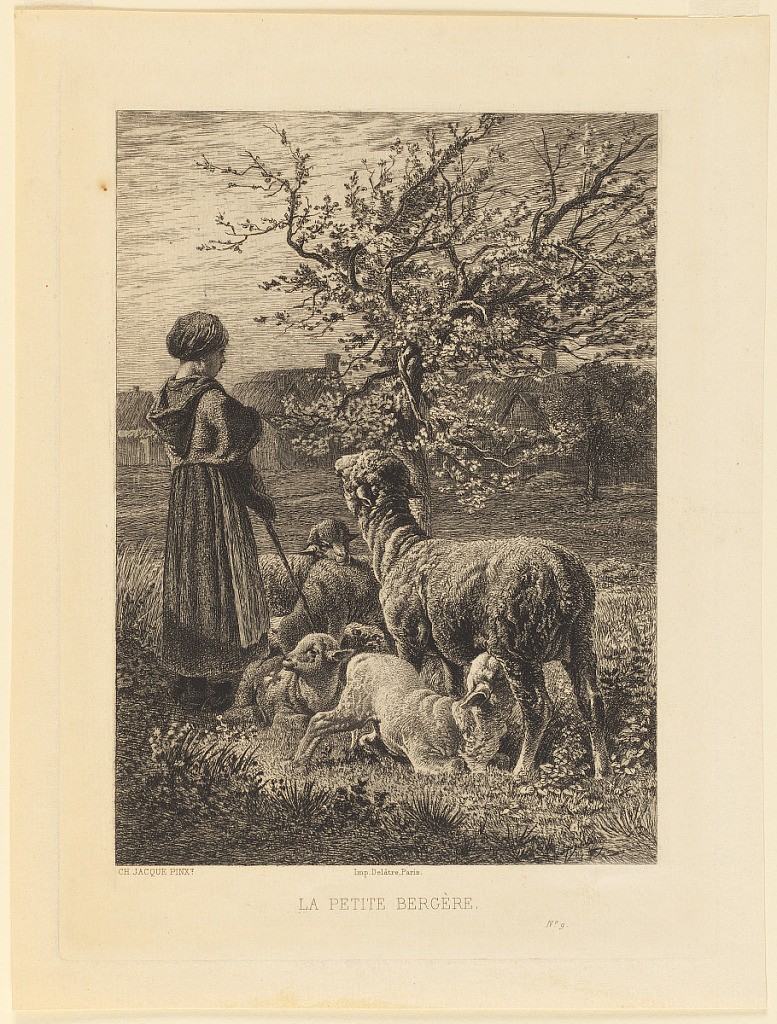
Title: La Petite Bergere
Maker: Charles Emile Jacque, French, 1813 - 1894
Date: ca. 1860
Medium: Etching on cream paper
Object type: Print
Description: A young shepherdess stands among her sheep. A ewe nurses a lamb. Beyond a gnarled tree is seen a village in the distance.